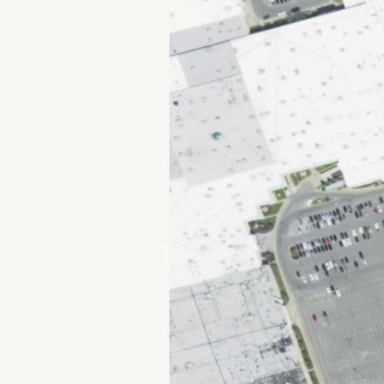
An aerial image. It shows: Retail building designated as shopping mall.